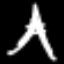
Label: The Eiffel Tower